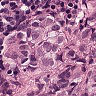
Metastatic tissue present: yes